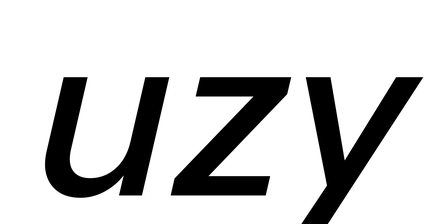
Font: InstrumentSans-Italic_Medium_Italic